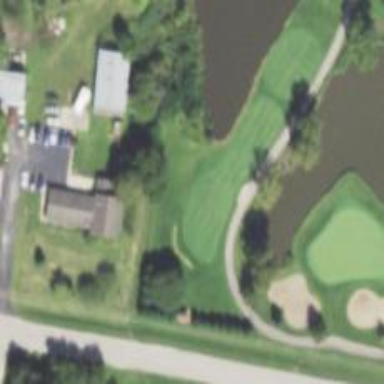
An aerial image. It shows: Golf tee.